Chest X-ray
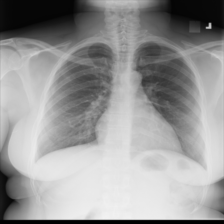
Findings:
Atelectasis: negative
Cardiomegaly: negative
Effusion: negative
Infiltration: negative
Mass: negative
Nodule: negative
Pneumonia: negative
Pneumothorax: negative
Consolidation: negative
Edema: negative
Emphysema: negative
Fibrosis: negative
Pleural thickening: negative
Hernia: negative